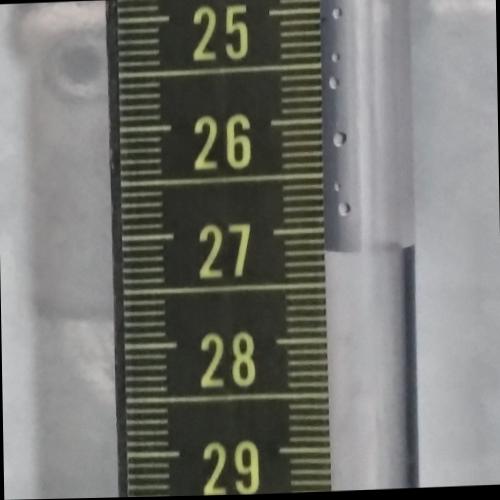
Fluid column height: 27.2 cm